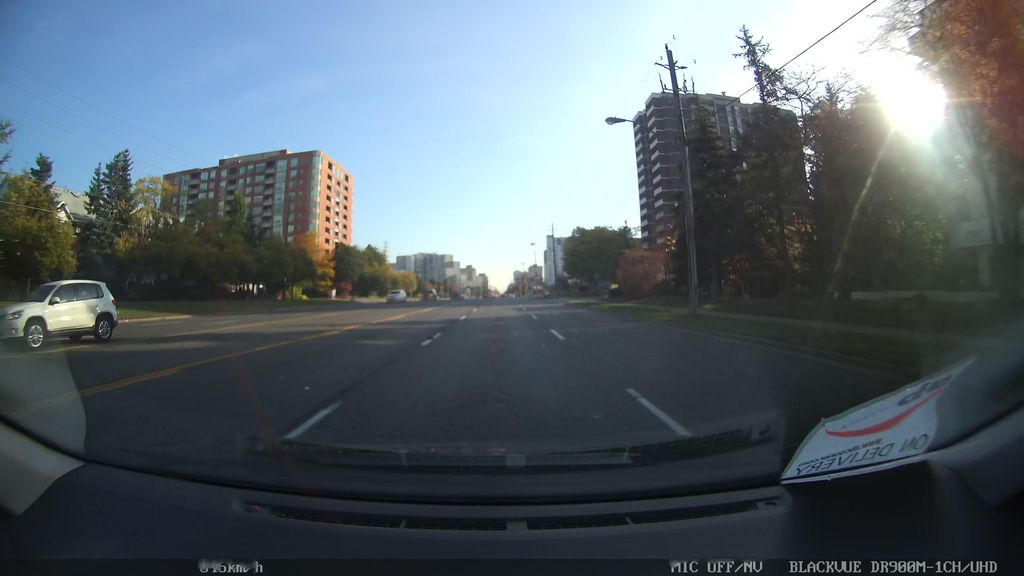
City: toronto